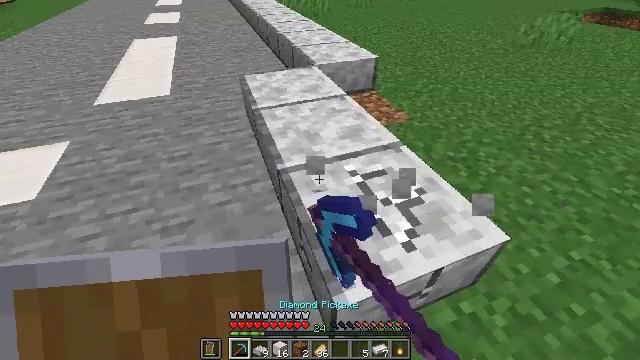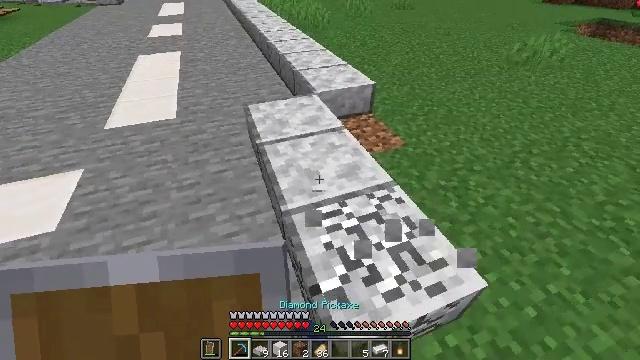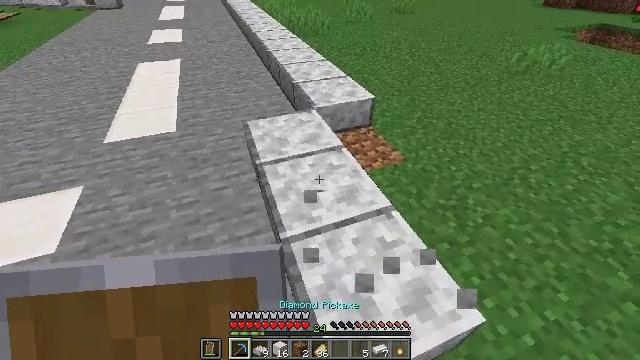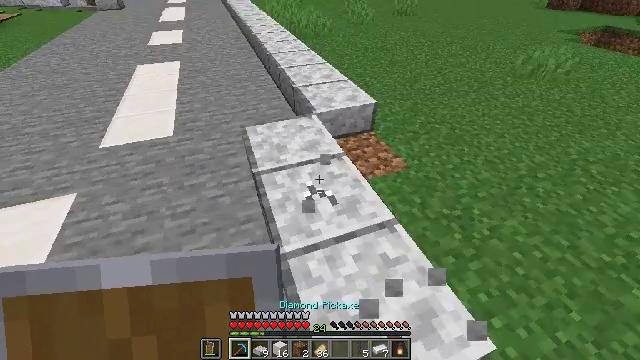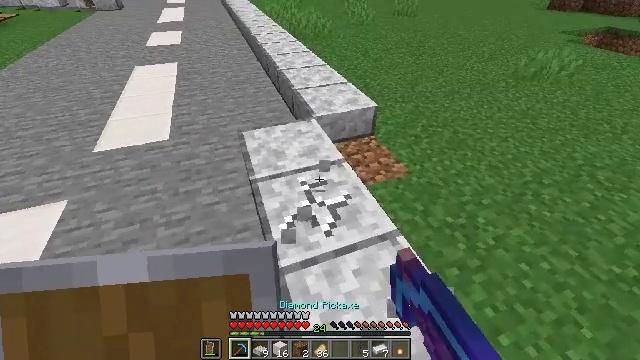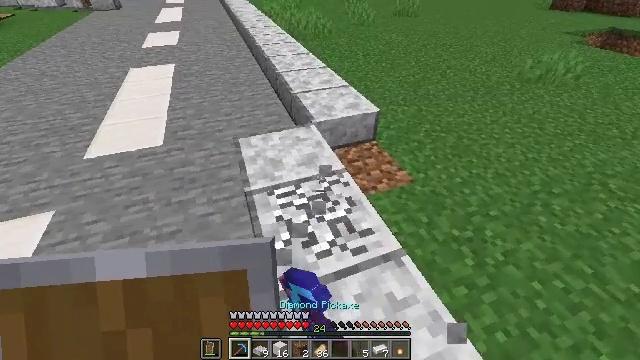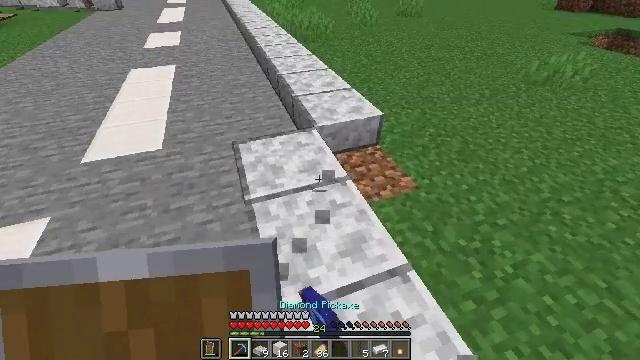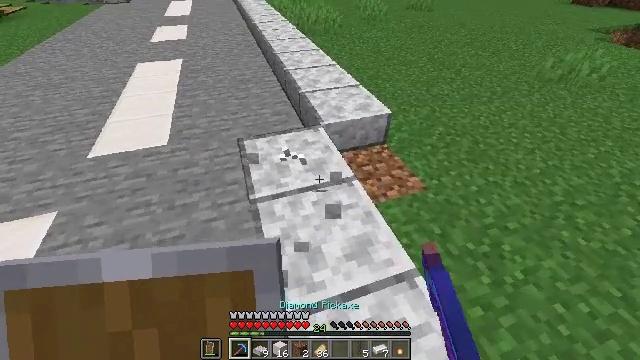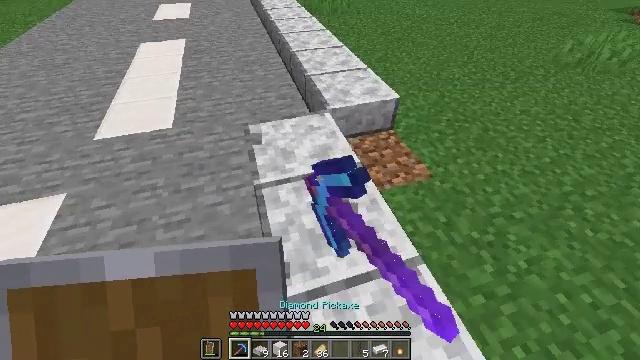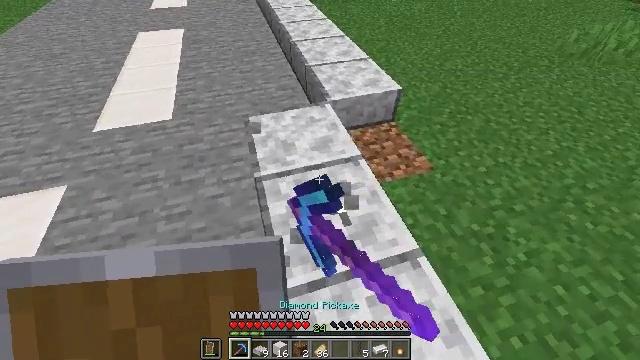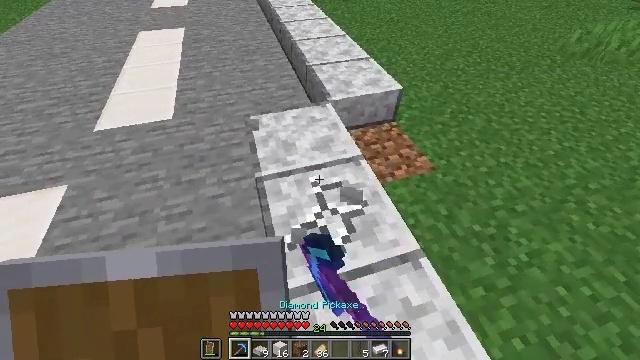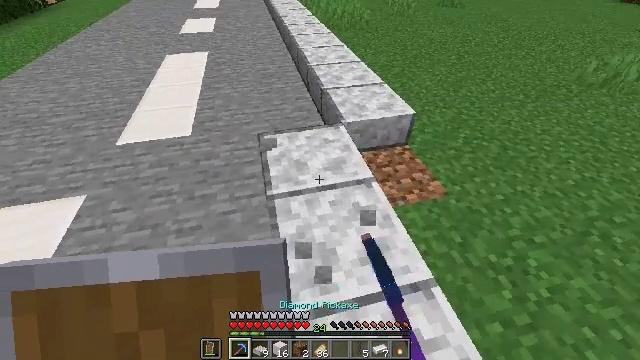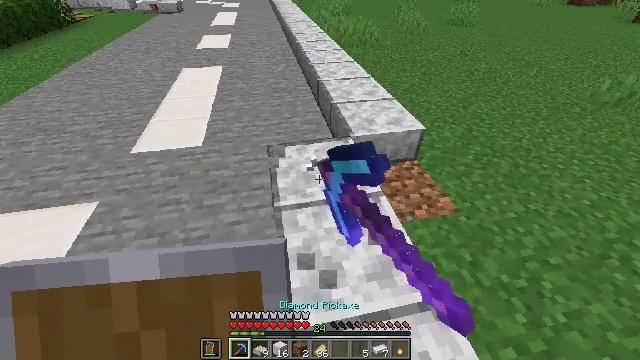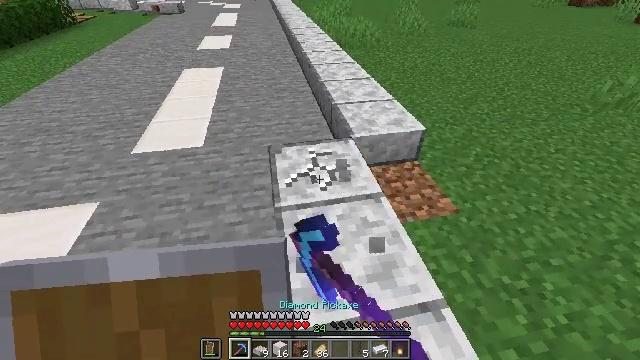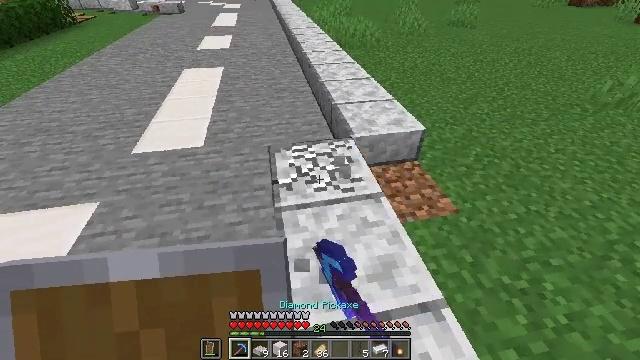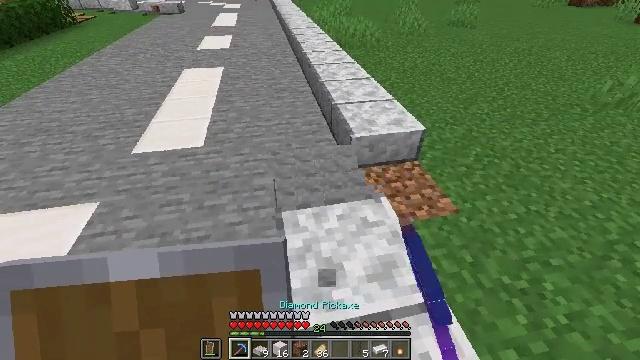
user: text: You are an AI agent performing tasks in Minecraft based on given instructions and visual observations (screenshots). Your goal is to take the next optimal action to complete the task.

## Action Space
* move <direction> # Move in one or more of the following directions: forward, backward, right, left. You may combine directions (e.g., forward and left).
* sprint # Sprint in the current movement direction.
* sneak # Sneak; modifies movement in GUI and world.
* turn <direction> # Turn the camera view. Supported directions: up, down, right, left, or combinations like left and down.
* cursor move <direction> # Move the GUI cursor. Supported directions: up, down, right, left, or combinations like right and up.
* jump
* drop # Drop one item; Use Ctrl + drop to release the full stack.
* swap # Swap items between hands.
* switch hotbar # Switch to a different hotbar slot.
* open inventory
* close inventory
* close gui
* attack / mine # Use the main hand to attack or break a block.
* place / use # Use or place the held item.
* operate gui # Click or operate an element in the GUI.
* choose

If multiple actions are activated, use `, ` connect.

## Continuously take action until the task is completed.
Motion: motion action
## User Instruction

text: Gather polished diorite slabs from a structure.
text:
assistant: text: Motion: move forward, attack / mine
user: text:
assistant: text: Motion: move forward, attack / mine
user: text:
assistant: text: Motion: move forward, attack / mine
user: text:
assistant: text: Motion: move forward, attack / mine
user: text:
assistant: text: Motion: attack / mine
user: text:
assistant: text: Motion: attack / mine
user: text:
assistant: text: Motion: turn left and down, attack / mine
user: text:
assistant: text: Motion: turn left and down, attack / mine
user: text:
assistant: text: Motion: turn down, attack / mine
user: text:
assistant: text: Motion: attack / mine
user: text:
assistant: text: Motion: turn left and up, attack / mine
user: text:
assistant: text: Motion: turn left and up, attack / mine
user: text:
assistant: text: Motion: attack / mine
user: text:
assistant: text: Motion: attack / mine
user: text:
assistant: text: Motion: attack / mine
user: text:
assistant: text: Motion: attack / mine
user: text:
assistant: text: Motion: attack / mine
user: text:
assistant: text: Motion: attack / mine
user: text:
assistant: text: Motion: turn right and down, attack / mine
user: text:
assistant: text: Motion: turn right and down, attack / mine
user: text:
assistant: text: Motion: move back, turn right and down, attack / mine
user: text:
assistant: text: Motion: attack / mine
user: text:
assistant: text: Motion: attack / mine
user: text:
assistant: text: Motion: attack / mine
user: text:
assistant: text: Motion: attack / mine
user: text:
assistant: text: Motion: turn up, attack / mine
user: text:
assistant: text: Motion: attack / mine
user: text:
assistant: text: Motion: turn up, attack / mine
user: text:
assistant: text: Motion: turn up, attack / mine
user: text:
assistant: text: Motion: attack / mine